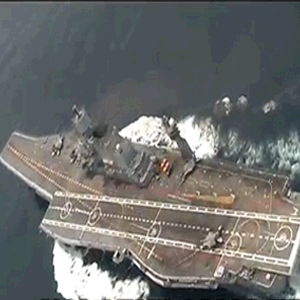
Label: INS_Vikramaditya_aircraft_carrier